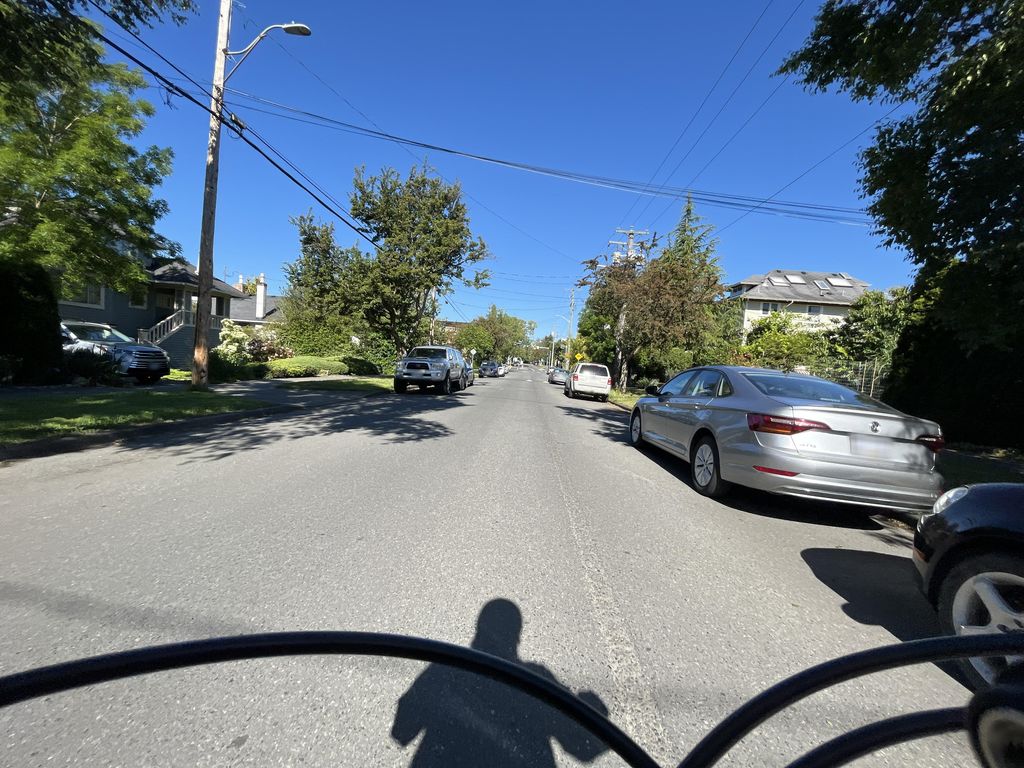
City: victoria